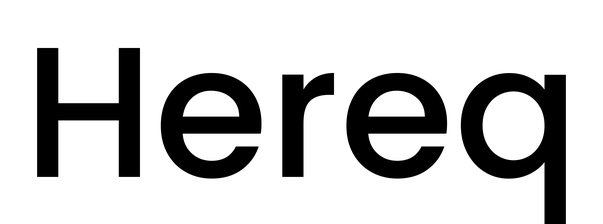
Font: Poppins-Medium